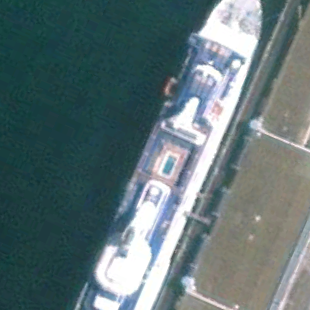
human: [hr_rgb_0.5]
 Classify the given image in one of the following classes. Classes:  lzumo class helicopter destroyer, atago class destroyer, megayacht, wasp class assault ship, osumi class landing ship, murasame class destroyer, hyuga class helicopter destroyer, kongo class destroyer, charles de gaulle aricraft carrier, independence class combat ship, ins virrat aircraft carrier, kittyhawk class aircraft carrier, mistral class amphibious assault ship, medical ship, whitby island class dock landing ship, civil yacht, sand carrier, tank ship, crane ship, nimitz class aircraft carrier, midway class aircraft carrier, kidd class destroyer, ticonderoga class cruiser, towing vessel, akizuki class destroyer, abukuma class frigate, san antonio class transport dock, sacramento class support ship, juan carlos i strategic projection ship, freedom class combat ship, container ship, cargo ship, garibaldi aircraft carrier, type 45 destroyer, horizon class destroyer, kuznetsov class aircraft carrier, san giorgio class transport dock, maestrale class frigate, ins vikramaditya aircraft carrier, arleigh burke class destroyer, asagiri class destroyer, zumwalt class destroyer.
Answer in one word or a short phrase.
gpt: Megayacht